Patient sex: M
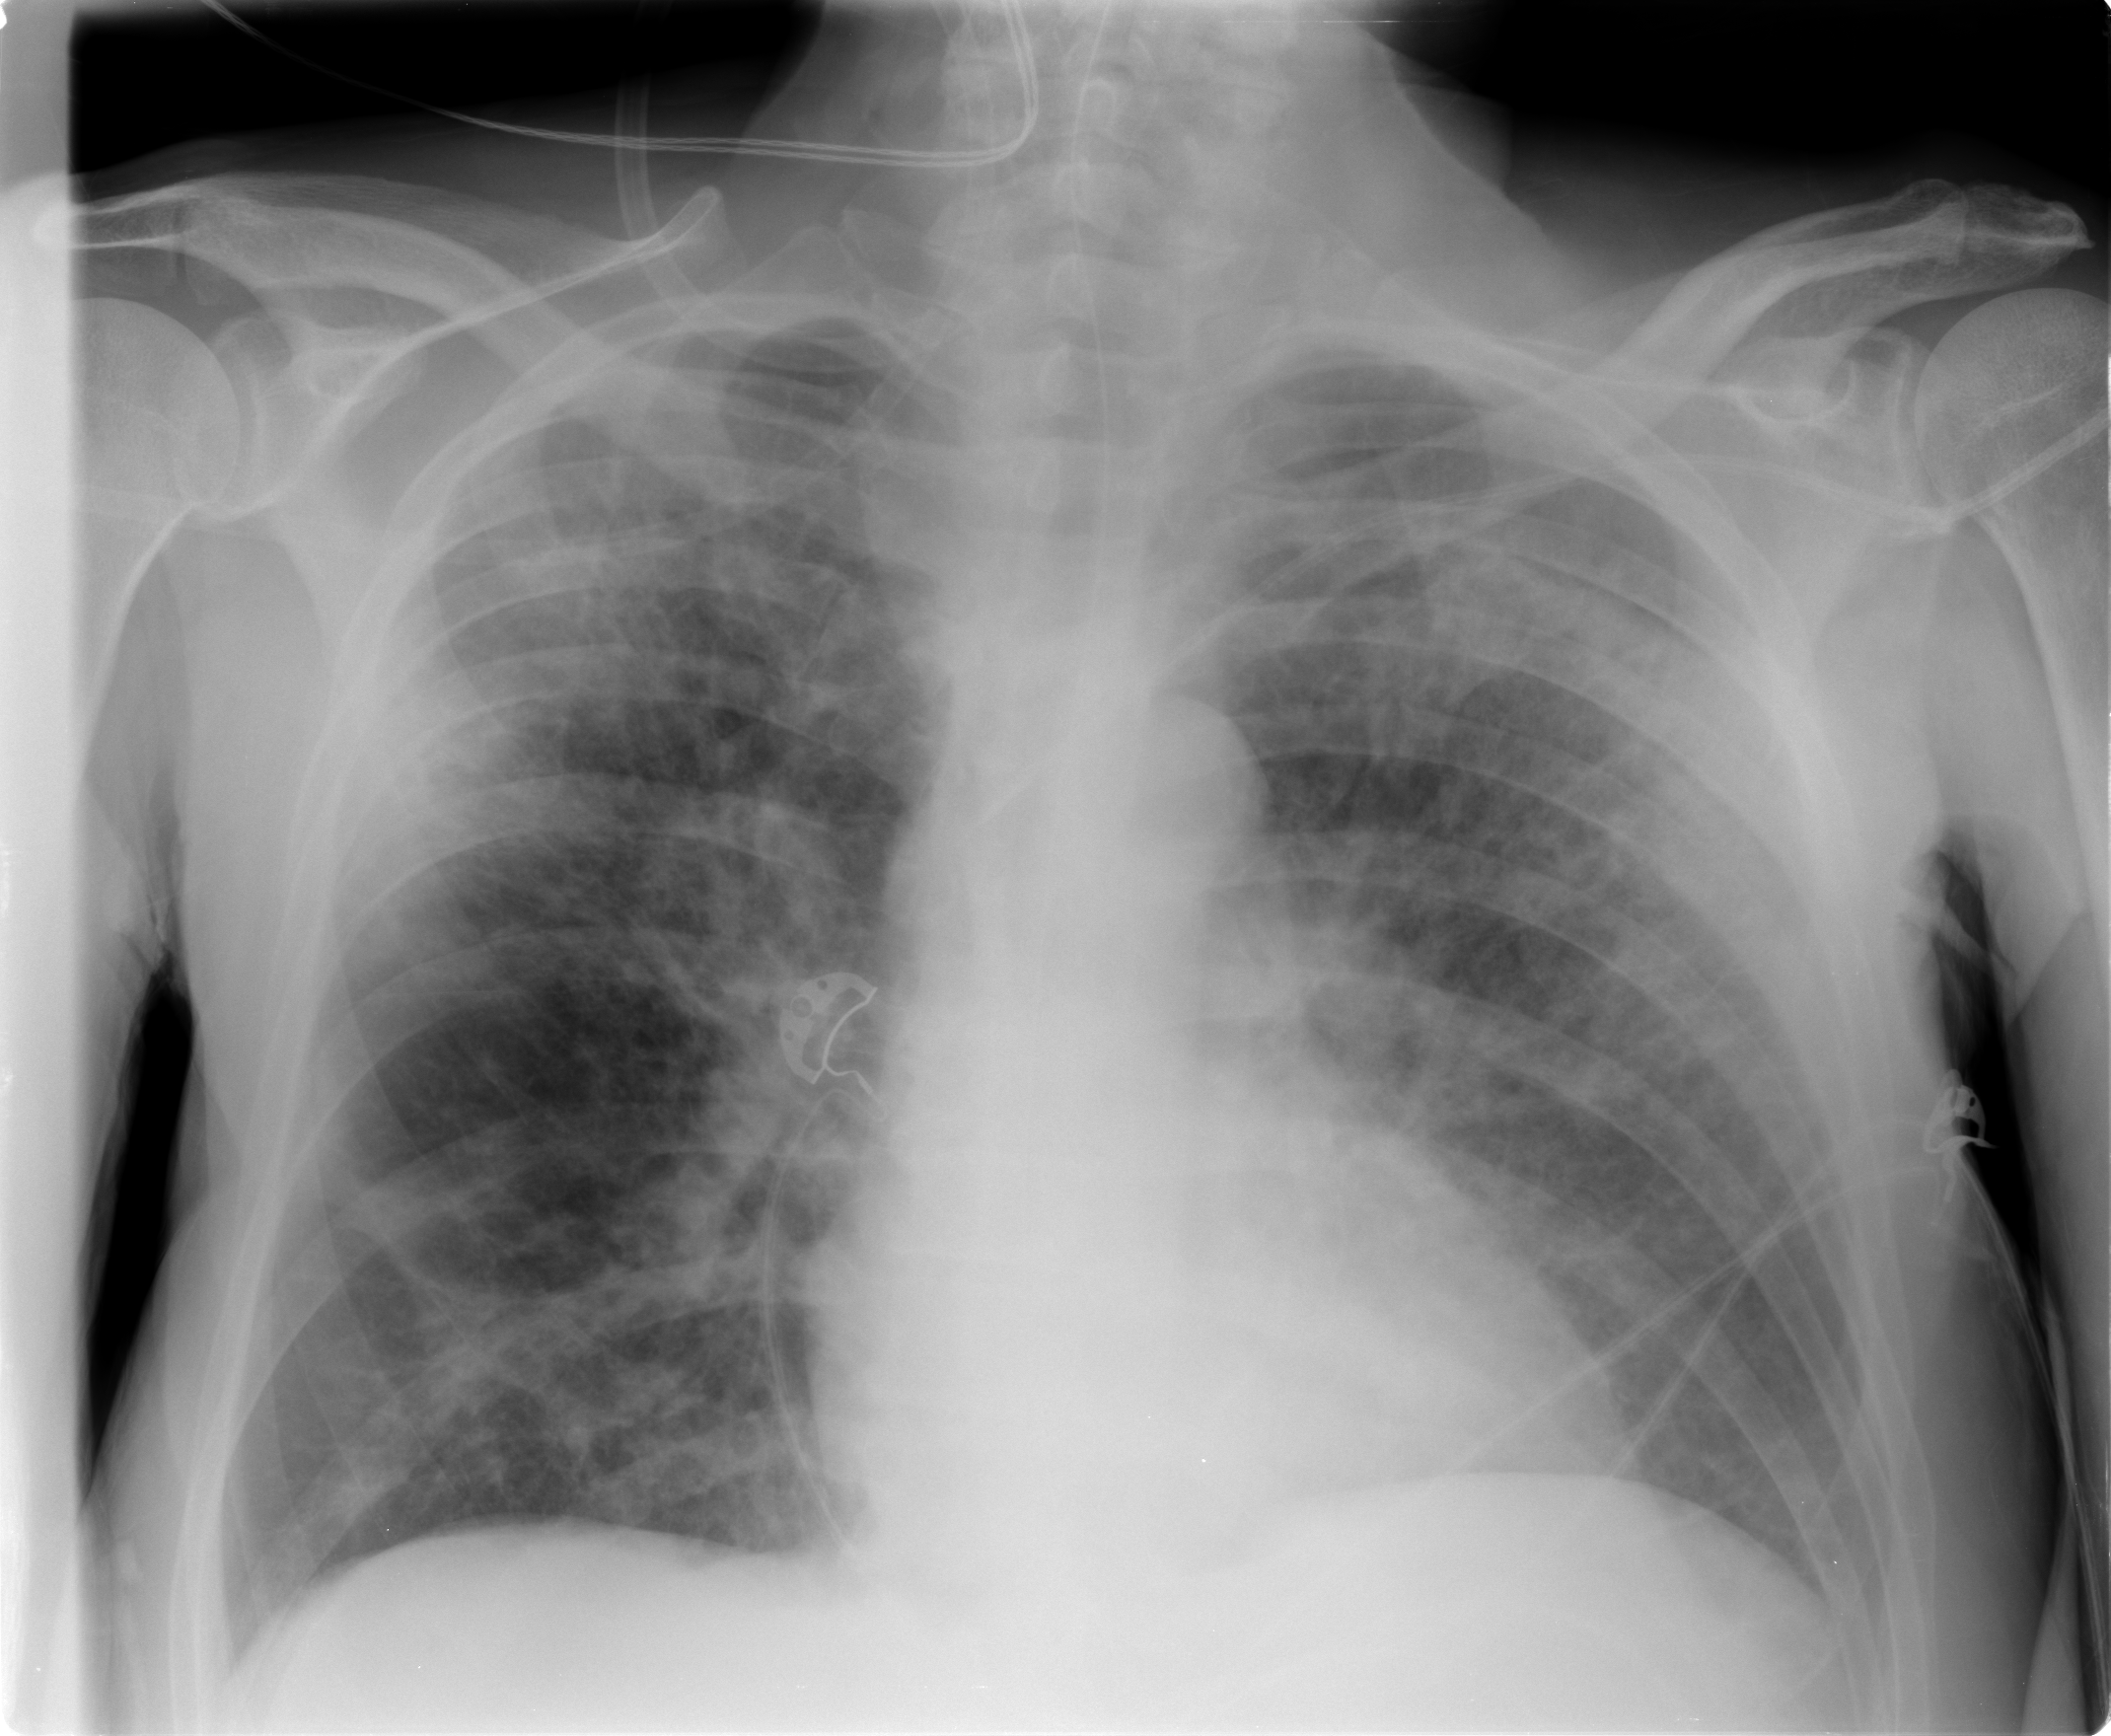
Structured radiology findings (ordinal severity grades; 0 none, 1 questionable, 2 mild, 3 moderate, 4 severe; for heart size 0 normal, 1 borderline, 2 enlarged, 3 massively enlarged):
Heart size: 0
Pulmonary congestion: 2
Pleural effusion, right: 0
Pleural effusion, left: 0
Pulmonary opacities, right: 3
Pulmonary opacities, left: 3
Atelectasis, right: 2
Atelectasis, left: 3